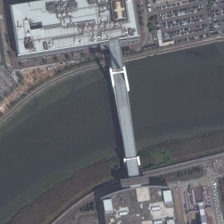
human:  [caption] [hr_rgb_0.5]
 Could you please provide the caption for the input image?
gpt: we can see a building near a parking lot is connected with the other building by a bridge with two towers .

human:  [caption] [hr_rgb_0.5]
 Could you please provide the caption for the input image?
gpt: the white straight bridge connects the two buildings on both sides of the river .

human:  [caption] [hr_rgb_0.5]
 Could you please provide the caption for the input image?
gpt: we can see a building near a parking lot is connected with the other building by a bridge with two towers .

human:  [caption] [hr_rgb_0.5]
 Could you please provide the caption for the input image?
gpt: the bridge connects two factories crossing the river .

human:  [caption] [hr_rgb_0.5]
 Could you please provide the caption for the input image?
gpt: several buildings and a parking lot are in two sides of a river with a bridge over it .